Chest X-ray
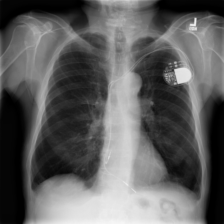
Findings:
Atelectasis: negative
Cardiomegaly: negative
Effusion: negative
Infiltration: negative
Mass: negative
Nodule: negative
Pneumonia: negative
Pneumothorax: negative
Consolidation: negative
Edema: negative
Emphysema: negative
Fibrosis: negative
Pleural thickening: negative
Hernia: negative